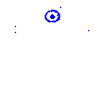
Particle: pion